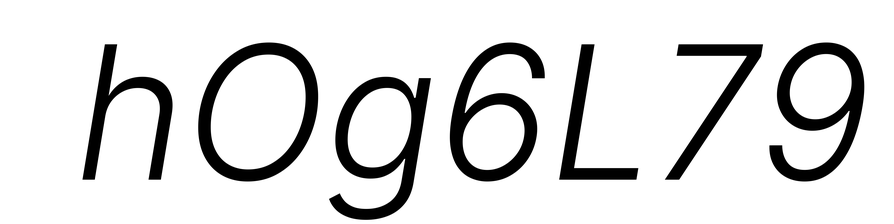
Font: Inter-Italic_Light_Italic